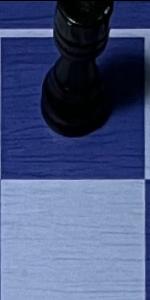
Label: Empty